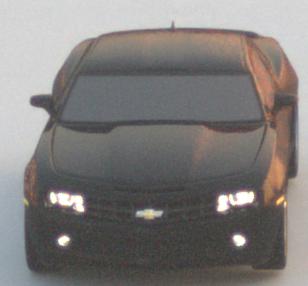
Make: Chevrolet
Model: Camaro Cabriolet 6.2 V8
Detailed model: Camaro (V) Coupé
Model produced from: 2011/09
Model produced until: 2014/02
Doors: 2
Color: black
Road condition: dry road
Daytime: sunrise or sunset
Contrast: medium contrast